Question: I would like to get string sum check "column 1".
Do you have idea how to do it?
'''
jack, john, bill, joe, sindy
'''

Something similar to
'''
=JOIN(Fields!Column1.Value, ",")
'''
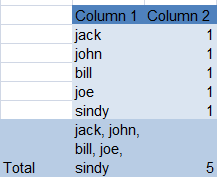
Answer: '''
CREATE TABLE #TEMP(COLUMN1 VARCHAR(100),COLUMN2 VARCHAR(100))
INSERT INTO #TEMP
SELECT 'jack',1
UNION ALL
SELECT 'john',1
UNION ALL
SELECT 'bill',1
UNION ALL
SELECT 'joe',1
UNION ALL
SELECT 'sindy',1
'''
If you need the value with 'comma separate values' and 'count', you can avoid query before 'UNION ALL' and execute the query only after 'UNION ALL'.
'''
SELECT NULL,COLUMN1,COLUMN2
FROM #TEMP
UNION ALL
SELECT DISTINCT 'TOTAL',
-- Here we convert to comma separated values
SUBSTRING(
(SELECT ', ' + COLUMN1
FROM #TEMP T2
--WHERE C2.Id=Id AND C2.COLUM=COLUM
FOR XML PATH('')),2,200000) COLUMN1,
COUNT(COLUMN1) COLUMN2
FROM #TEMP T1
'''